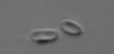
Label: Dinobryon